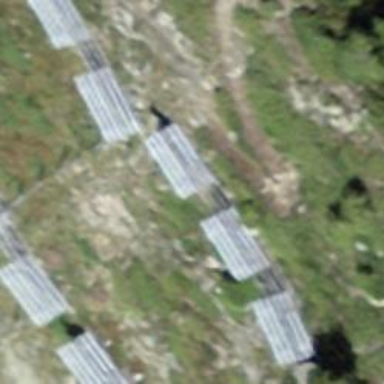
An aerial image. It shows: Structure designed for avalanche protection.